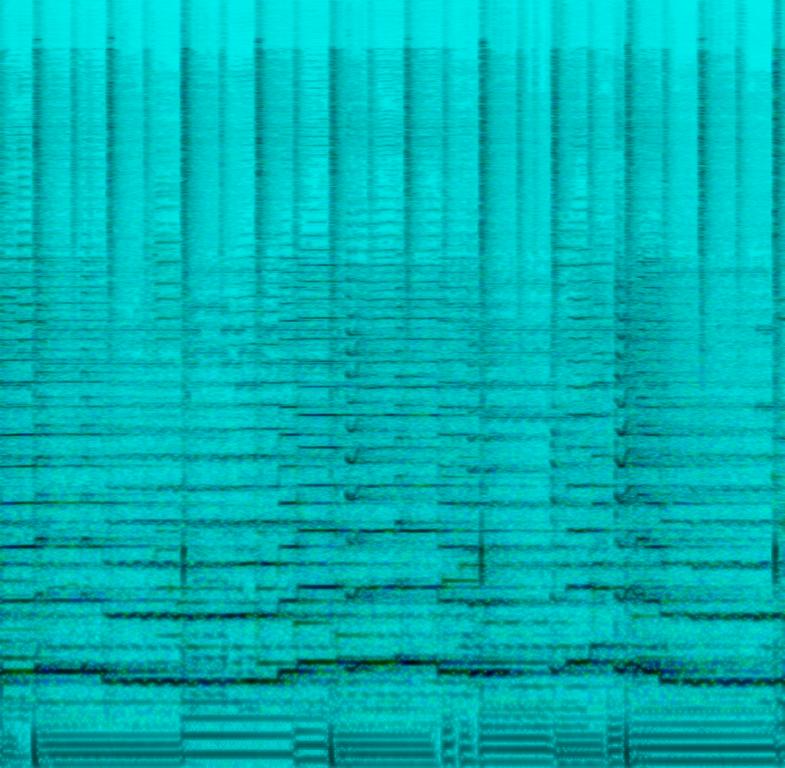
The low quality recording features a jazz song cover that consists of a passionate saxophone melody played over soft hi hats and kick hits, snappy rimshots, smooth bass, organ keys chords and mellow piano chords. It sounds emotional, passionate and reverberant - as it was probably recorded in a medium size room.